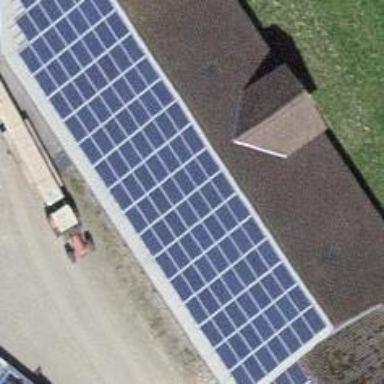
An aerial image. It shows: Solar photovoltaic panel generator.